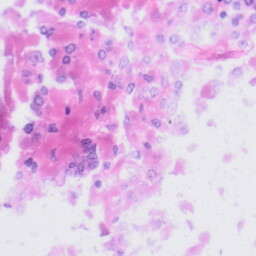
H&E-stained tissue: Tonsil